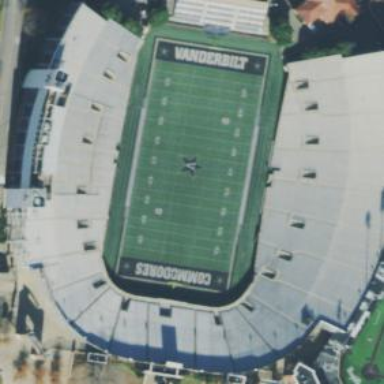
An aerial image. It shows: Grandstand for American football matches.